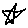
Label: star